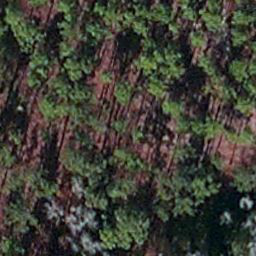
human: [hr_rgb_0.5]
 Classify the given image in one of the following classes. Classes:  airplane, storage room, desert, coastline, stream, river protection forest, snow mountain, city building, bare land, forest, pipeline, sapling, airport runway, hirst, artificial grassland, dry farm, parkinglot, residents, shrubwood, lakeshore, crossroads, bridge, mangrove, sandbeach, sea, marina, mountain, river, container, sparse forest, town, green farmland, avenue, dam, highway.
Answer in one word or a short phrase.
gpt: sapling